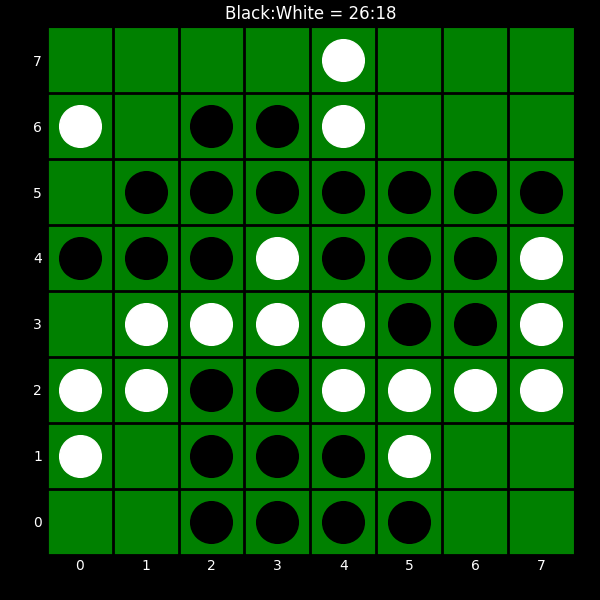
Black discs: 26
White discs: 18